Question: I want to use scriptom to access COM objects in soapUI but i am not able to get beyond step 1, i.e., installing scriptom.
I have tried the steps mentioned in <URL>
'''
import org.codehaus.groovy.scriptom.*
def tdc = new ActiveXObject ('TDApiOle80.TDConnection')
'''
i get a class not defined error(see below)

Has anyone been able to successfully use scriptom with soapUI? If yes can you please help me?
ps: i am using soapUI 4.5.2 Pro and OS. I need scriptom to work with both.
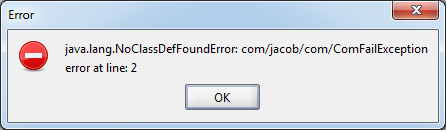
Answer: I was able to make this work by following these steps
1. Install groovy or download the latest groovy binary
2. find out the java.library.path in soapUI using log.info System.properties["java.library.path"]
3. copy the scriptom jar files in the soapui_HOME/bin/ext folder
4. copy the jacob*.jar file in soapui_home/bin/ext folder
5. copy the jacob*.dll (both) into the java.library.path location from step 2. This is usually the soapUI_home/bin folder
6. restart soapUI and verify that you can see messages in the soapUI log that the jars were loaded.
7. run a simple scriptom code to verify that the setup worked. I used the below code. import org.codehaus.groovy.scriptom.* // instantiate Internet Explorer def explorer = new ActiveXObject("InternetExplorer.Application") // set its properties explorer.Visible = true explorer.AddressBar = true // navigate to a site by calling the Navigate() method explorer.Navigate("http://abhishekasthana.com")
And that's it...